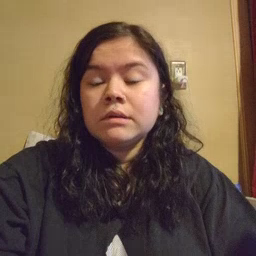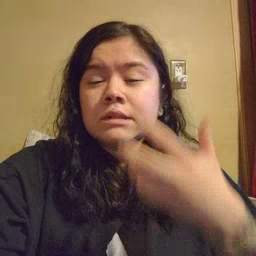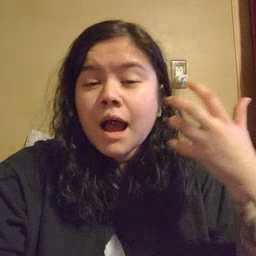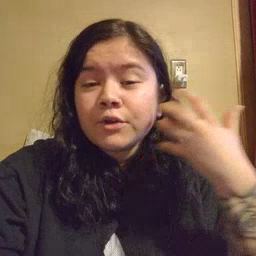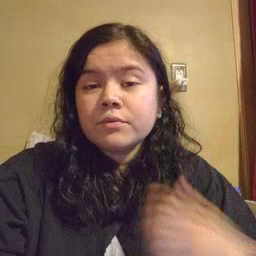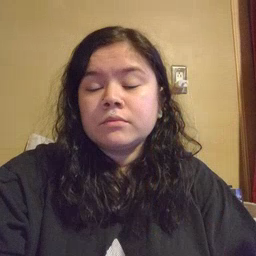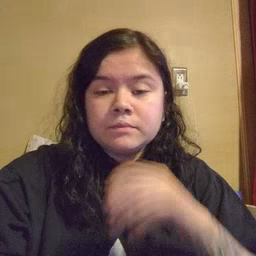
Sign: tiger